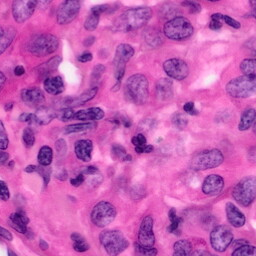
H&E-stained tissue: Pancreatic